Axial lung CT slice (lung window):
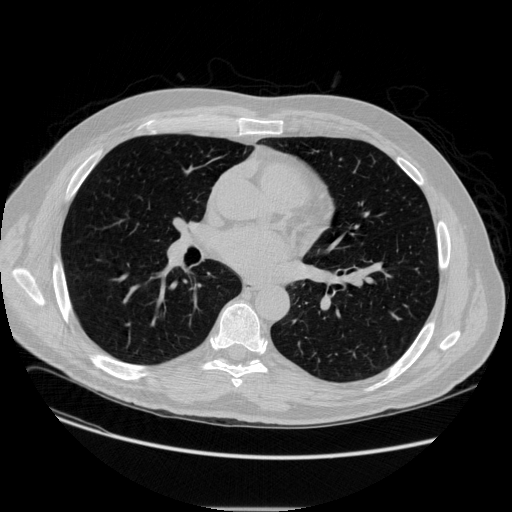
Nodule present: no